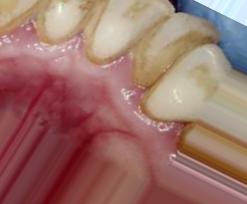
Condition: Tooth Discoloration